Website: crate-barrel
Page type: delivery-shipping
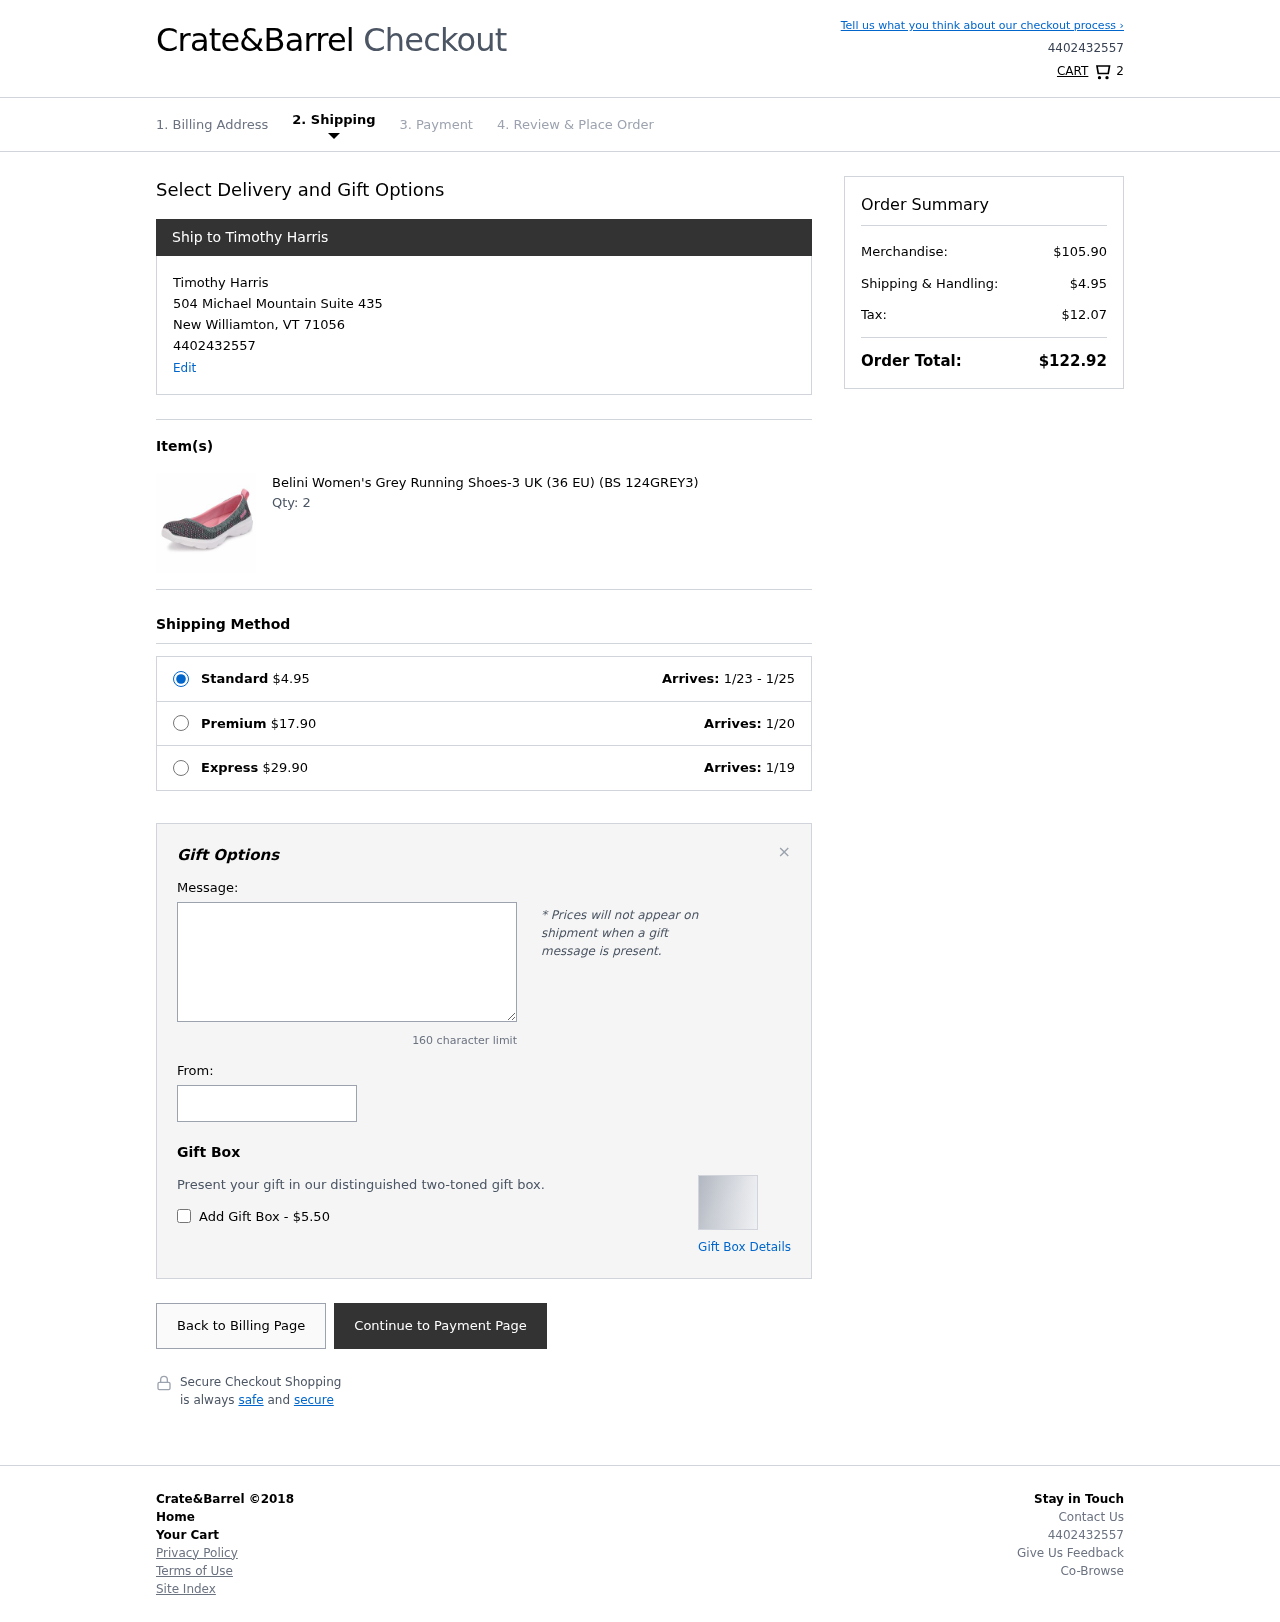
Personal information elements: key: PII_CITY
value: New Williamton
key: PII_FULLNAME
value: Timothy Harris
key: PII_PHONE
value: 4402432557
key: PII_POSTCODE
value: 71056
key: PII_STATE_ABBR
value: VT
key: PII_STREET
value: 504 Michael Mountain Suite 435
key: PII_FIRSTNAME
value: Timothy
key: PII_LASTNAME
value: Harris
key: PII_FULLNAME2
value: Timothy Harris
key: PII_FULLNAME3
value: Timothy Harris
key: PII_FIRSTNAME2
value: Timothy
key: PII_FIRSTNAME3
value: Timothy
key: PII_LASTNAME2
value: Harris
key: PII_LASTNAME3
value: Harris
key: PII_FIRSTNAME_DERIVED
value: Timothy
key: PII_LASTNAME_DERIVED
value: Harris
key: PII_FULLNAME_DERIVED
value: Timothy Harris
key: PII_NAME_FULL_DERIVED
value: Timothy Harris
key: PII_PHONE_LINE
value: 2557
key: PII_PHONE_SUFFIX
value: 2557
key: PII_PHONE2
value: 4402432557
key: PII_PHONE3
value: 4402432557
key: PII_PHONE_NUMERIC
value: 4402432557
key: PII_PHONE_LINE_NUMERIC
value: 2557
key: PII_PHONE_SUFFIX_NUMERIC
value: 2557
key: PII_PHONE2_NUMERIC
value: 4402432557
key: PII_PHONE3_NUMERIC
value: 4402432557
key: PII_PHONE_DIGITS
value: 4402432557
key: PII_PHONE_LAST4
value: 2557
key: PII_GIFT_MESSAGE
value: Hey Robin, I thought you’d love these new running shoes for those morning jogs! Can’t wait to see you smash your goals in style. Enjoy every step!
Timothy
Product elements: key: PRODUCT1_NAME
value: Belini Women's Grey Running Shoes-3 UK (36 EU) (BS 124GREY3)
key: PRODUCT1_QUANTITY
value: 2
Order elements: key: ORDER_NUM_ITEMS
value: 2
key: ORDER_SHIPPING_COST
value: $4.95
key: ORDER_DELIVERY_DATE
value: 1/23 - 1/25
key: PREMIUM_SHIPPING_COST
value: $17.90
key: PREMIUM_DELIVERY_DATE
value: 1/20
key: EXPRESS_SHIPPING_COST
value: $29.90
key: EXPRESS_DELIVERY_DATE
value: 1/19
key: ORDER_SUBTOTAL
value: $105.90
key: ORDER_SHIPPING_COST2
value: $4.95
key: ORDER_TAX
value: $12.07
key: ORDER_TOTAL
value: $122.92